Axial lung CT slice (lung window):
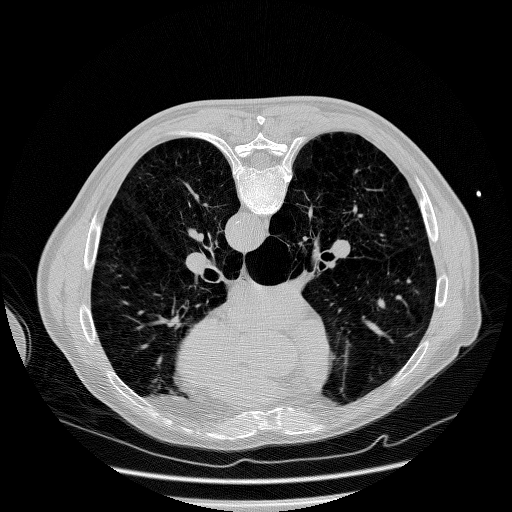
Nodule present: no